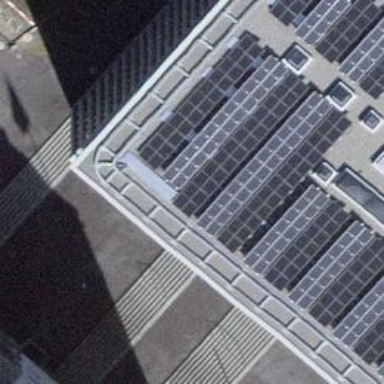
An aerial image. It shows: Solar power generator.